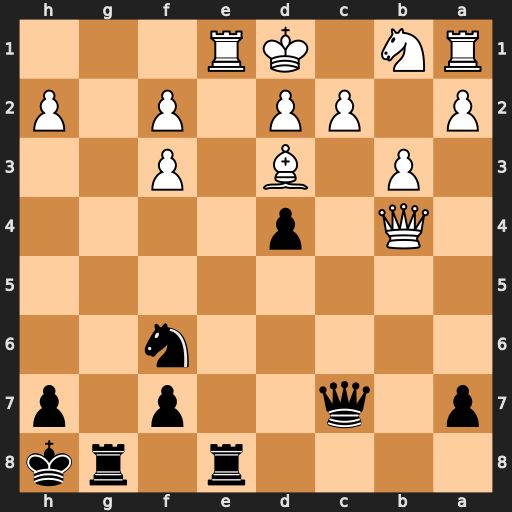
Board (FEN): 4r1rk/p1q2p1p/5n2/8/1Q1p4/1P1B1P2/P1PP1P1P/RN1KR3
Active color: b
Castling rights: -
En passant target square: -
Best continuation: Rxe1+ Kxe1 Rg1+ Ke2 Qe5+ Be4 Nxe4